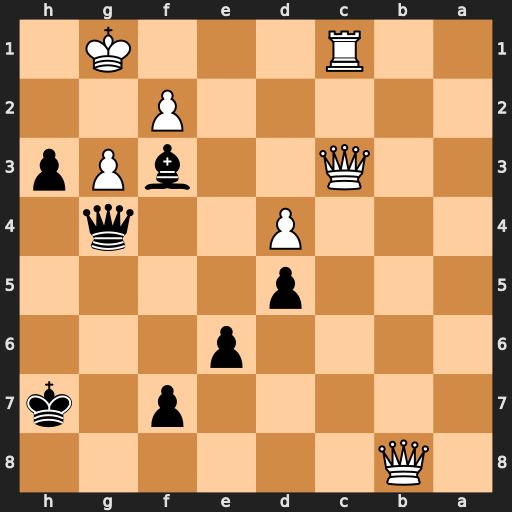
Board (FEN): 1Q6/5p1k/4p3/3p4/3P2q1/2Q2bPp/5P2/2R3K1
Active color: b
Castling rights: -
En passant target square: -
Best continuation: h2+ Kxh2 Qh5+ Kg1 Qh1#